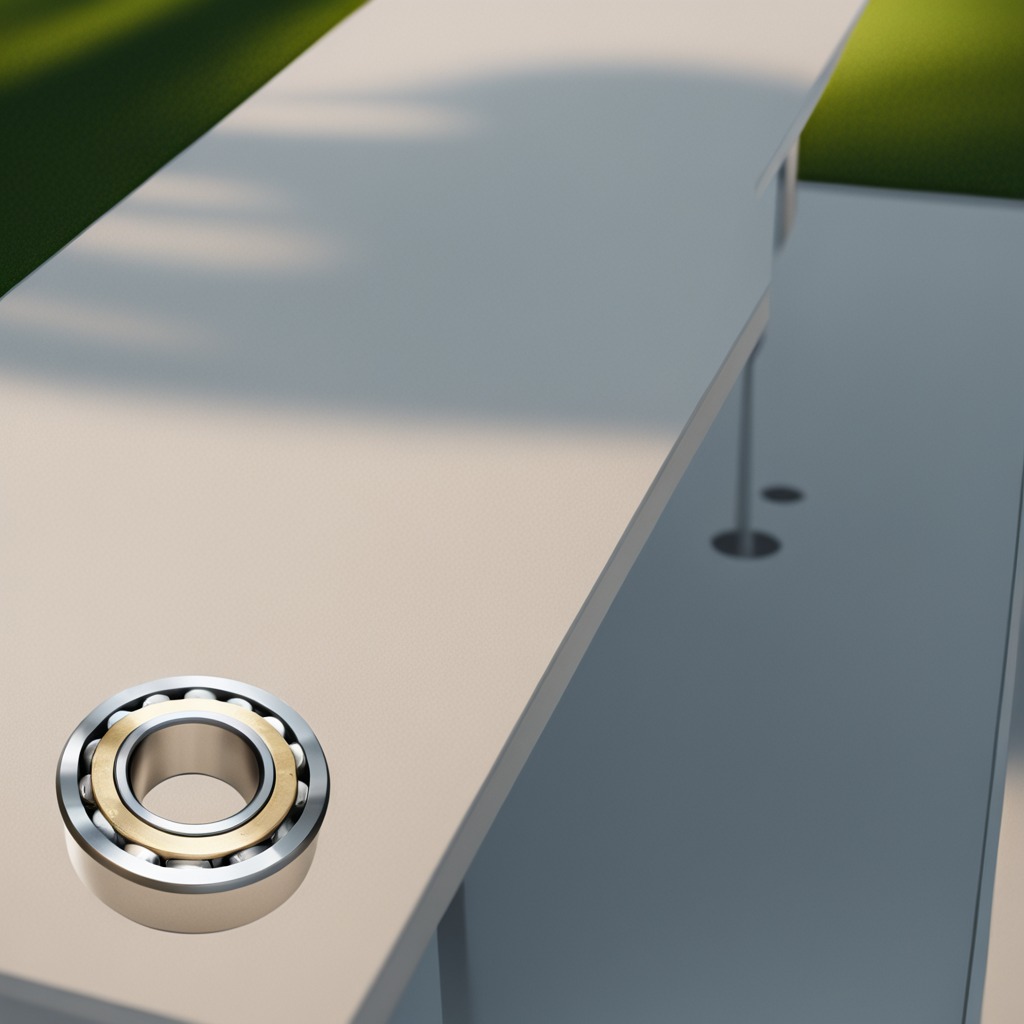
A metal ball bearing is lying on the textured surface of the table.